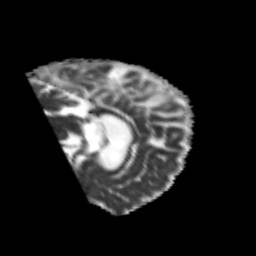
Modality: MD
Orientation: sagittal
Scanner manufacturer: siemens
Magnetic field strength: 3 T
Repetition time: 6.8 s
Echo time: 0.093 s